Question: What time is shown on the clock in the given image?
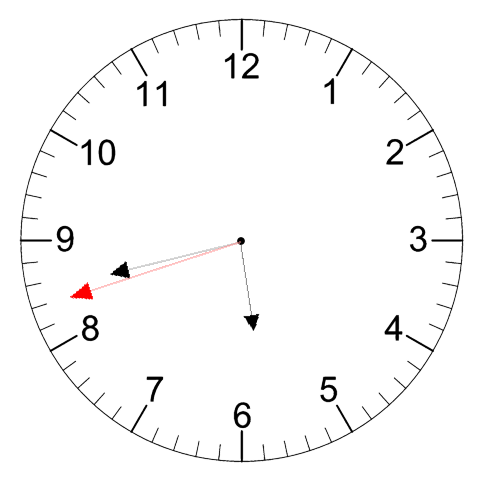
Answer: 05:42:42